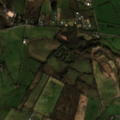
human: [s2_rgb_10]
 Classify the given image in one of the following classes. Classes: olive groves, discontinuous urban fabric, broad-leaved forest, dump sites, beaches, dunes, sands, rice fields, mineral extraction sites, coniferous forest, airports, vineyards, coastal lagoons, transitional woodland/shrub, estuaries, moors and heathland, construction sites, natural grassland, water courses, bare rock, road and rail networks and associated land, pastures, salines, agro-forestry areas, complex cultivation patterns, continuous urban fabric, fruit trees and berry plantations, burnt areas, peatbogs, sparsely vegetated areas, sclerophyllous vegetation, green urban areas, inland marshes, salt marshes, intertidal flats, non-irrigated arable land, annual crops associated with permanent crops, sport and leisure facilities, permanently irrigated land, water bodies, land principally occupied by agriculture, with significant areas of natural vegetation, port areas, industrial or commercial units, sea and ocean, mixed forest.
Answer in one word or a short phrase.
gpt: pastures, land principally occupied by agriculture, with significant areas of natural vegetation, peatbogs